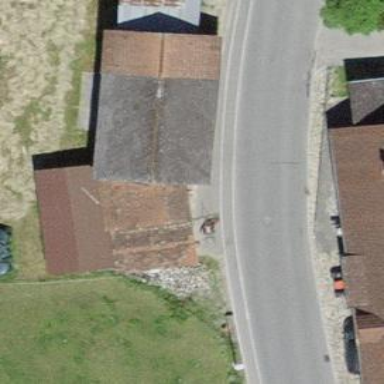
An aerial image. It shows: Barn.